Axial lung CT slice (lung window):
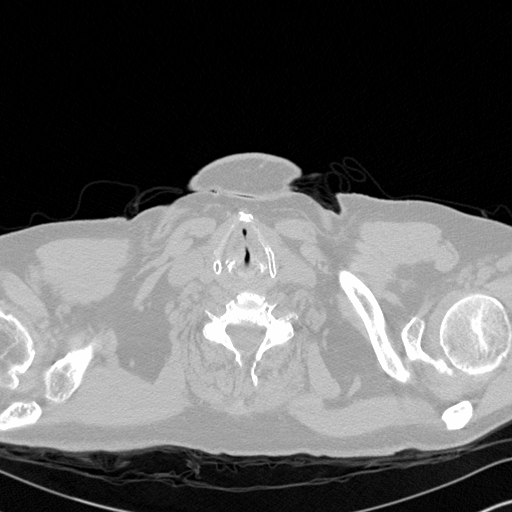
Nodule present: no